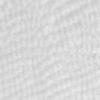
Label: no_change